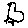
Label: bird